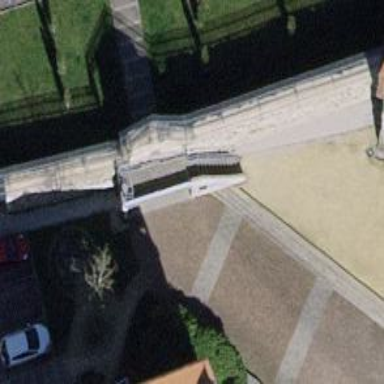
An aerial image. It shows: City wall serving as barrier.